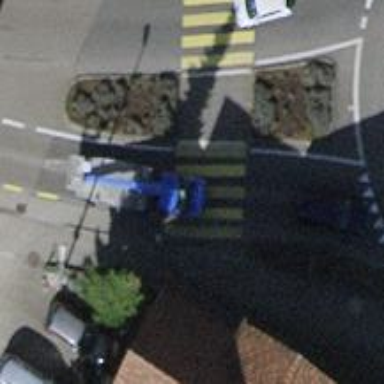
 featuring separate sidewalk and cycle track."